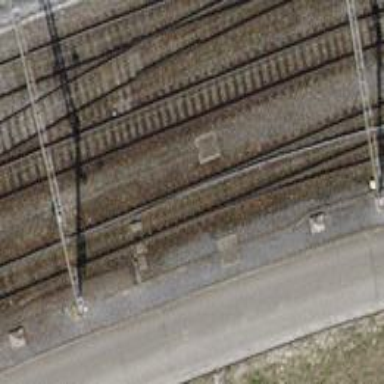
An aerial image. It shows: Railway switch.